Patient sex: M
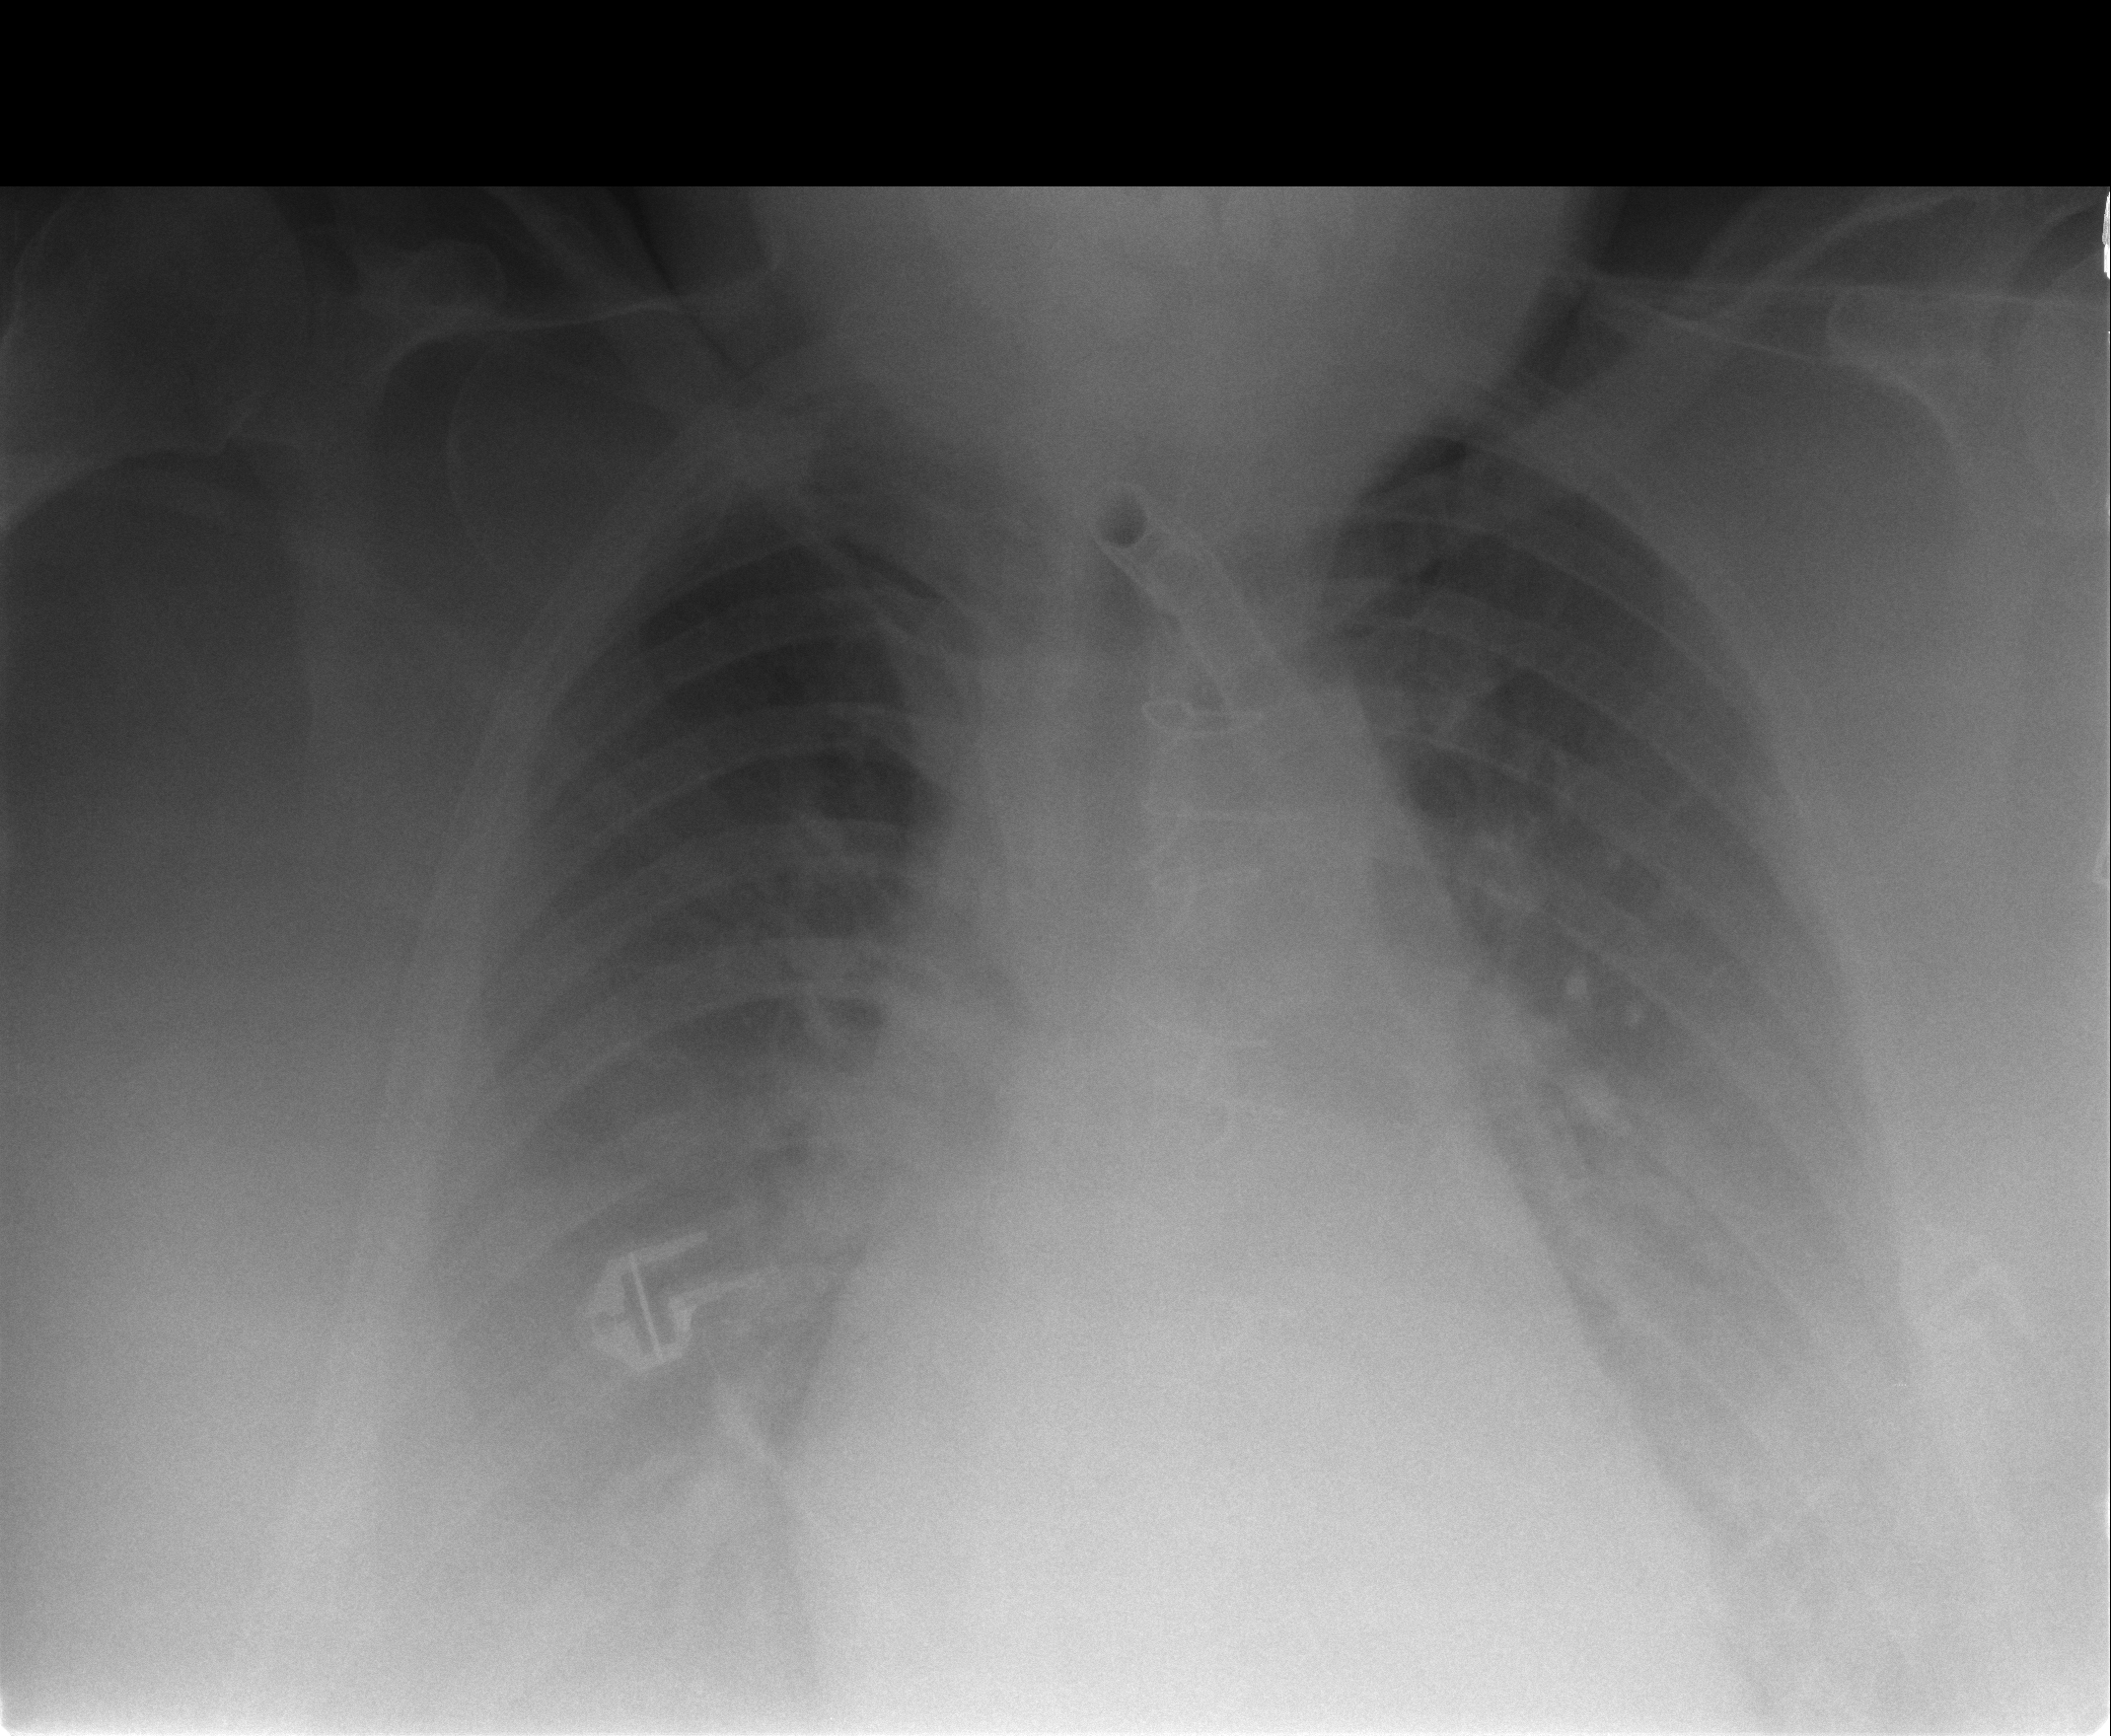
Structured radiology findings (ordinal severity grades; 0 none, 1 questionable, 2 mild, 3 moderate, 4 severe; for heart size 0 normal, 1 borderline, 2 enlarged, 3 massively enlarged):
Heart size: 2
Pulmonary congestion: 0
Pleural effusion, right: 3
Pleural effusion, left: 3
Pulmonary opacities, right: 0
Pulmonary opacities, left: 0
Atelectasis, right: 3
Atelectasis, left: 2